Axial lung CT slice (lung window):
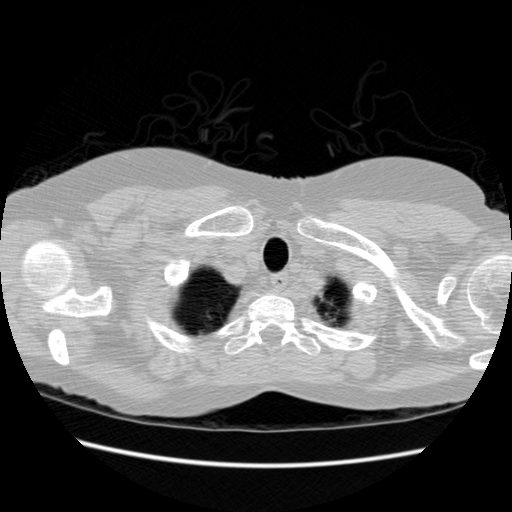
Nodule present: no